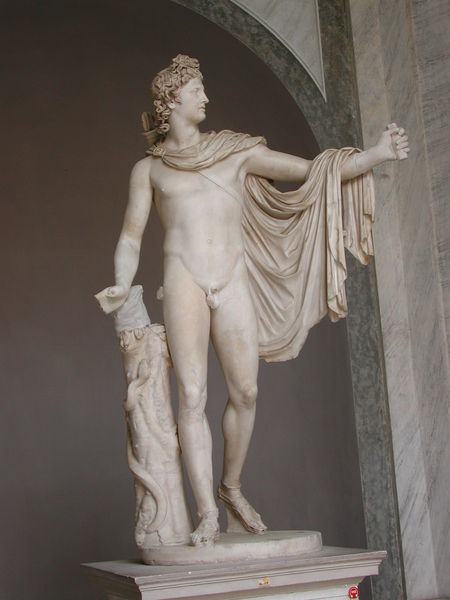
Titel: Apoll von Belvedere (ergänzter Zustand)
Institution: Rom, Musei Vaticani
Schlagwörter: akt, kopf, mann, nackt, schatten, umhang, weiß, licht, marmor, pfeiler, schwarz, tuch, falten, sockel, innenraum, haare, stehend, skulptur, statue, bogen, rundbogen, podest, stand, köcher, pfeile, abstützend